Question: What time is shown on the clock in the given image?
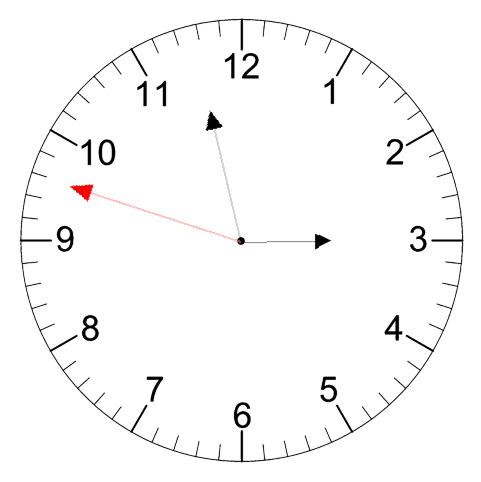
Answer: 02:57:48